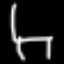
Label: chair